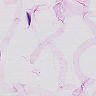
Metastatic tissue present: no